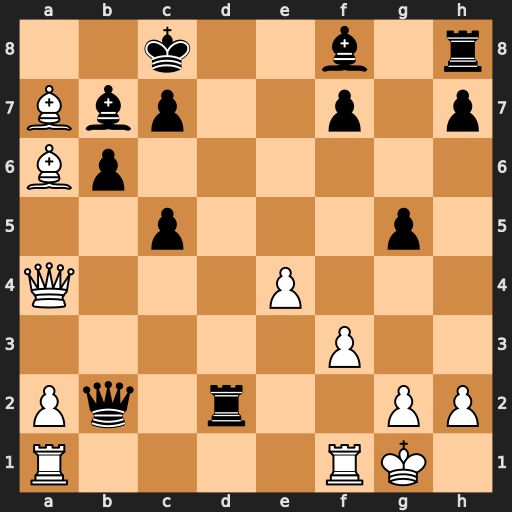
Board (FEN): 2k2b1r/Bbp2p1p/Bp6/2p3p1/Q3P3/5P2/Pq1r2PP/R4RK1
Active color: w
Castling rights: -
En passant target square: -
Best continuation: Qe8+ Rd8 Bxb7+ Kxb7 Qxd8